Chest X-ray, PA view. Patient: 52 years old, sex M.
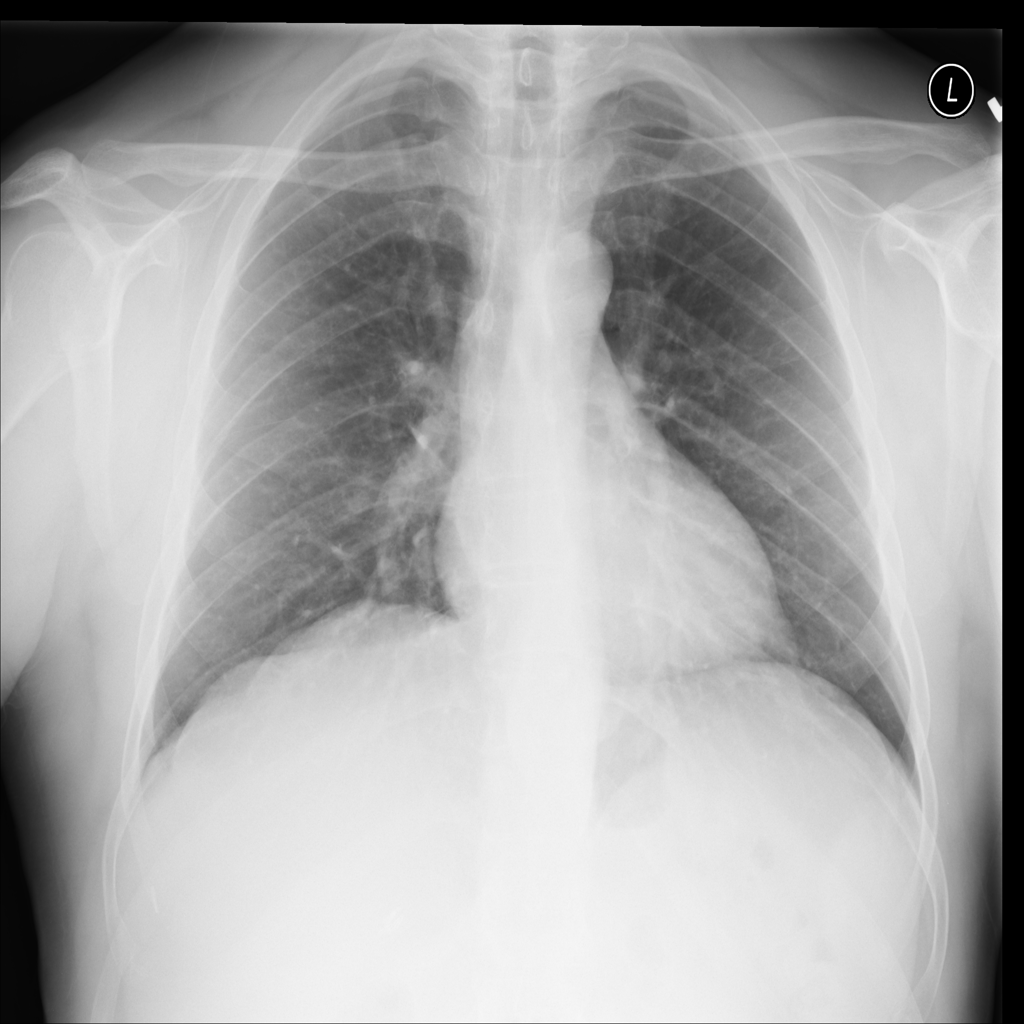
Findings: No Finding